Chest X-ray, PA view. Patient: 62 years old, sex F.
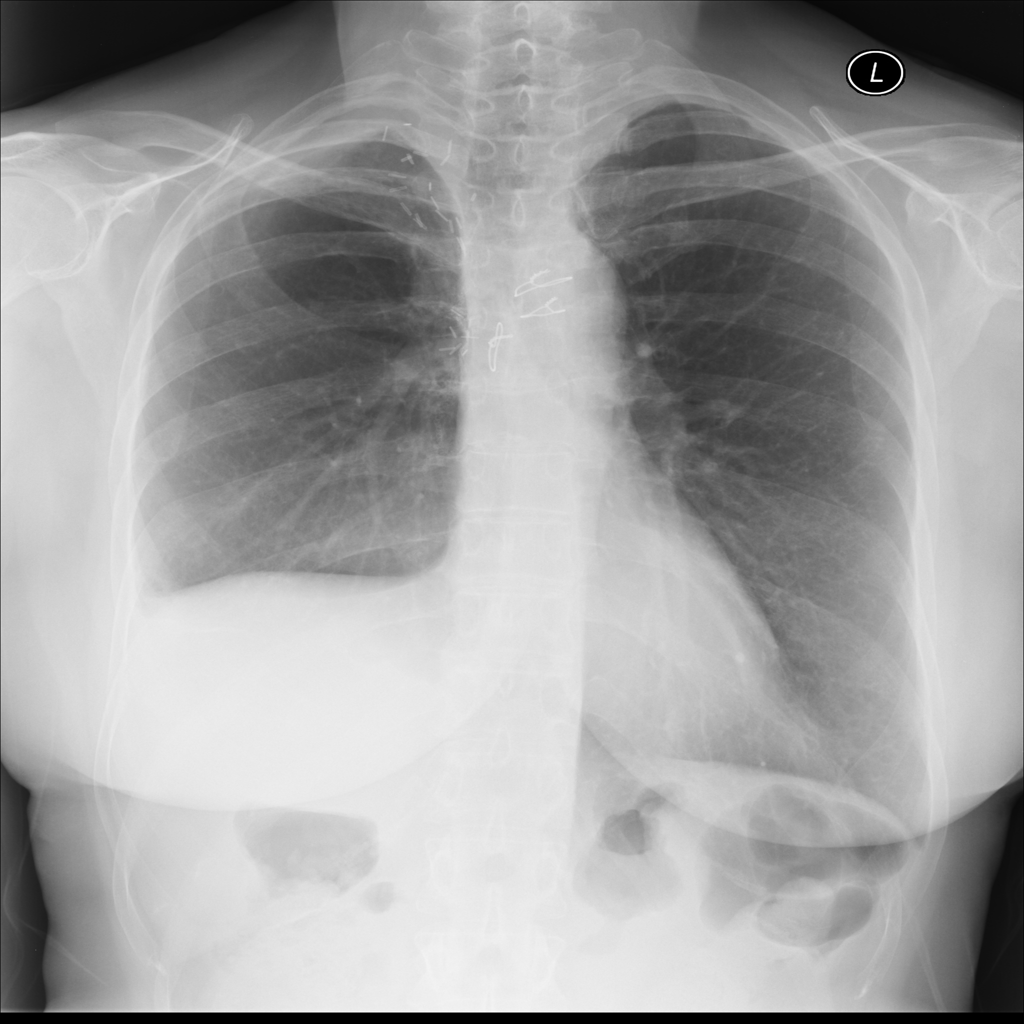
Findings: Pleural_Thickening